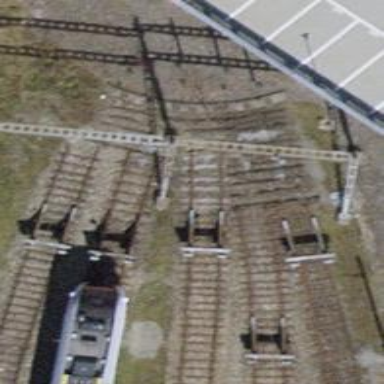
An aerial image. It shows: Railway buffer stop.